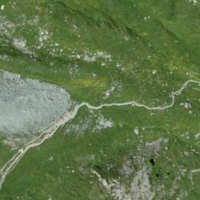
EUNIS habitat code: 26
Species observed at this site:
Geum montanum